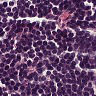
Metastatic tissue present: no